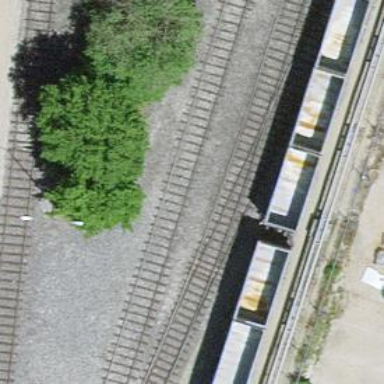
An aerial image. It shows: Railway switch.